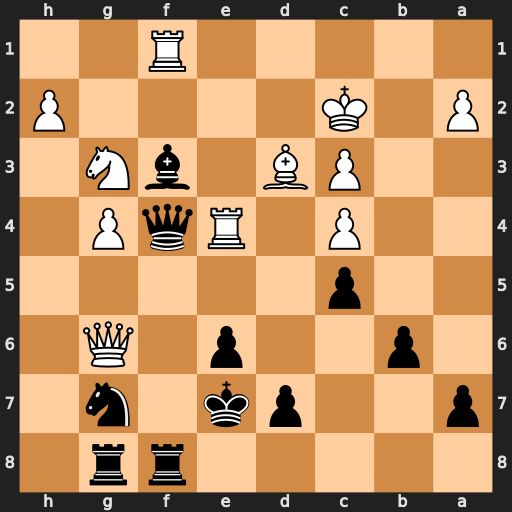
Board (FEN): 5rr1/p2pk1n1/1p2p1Q1/2p5/2P1RqP1/2PB1bN1/P1K4P/5R2
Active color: b
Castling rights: -
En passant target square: -
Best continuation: Bxe4 Bxe4 Qe5